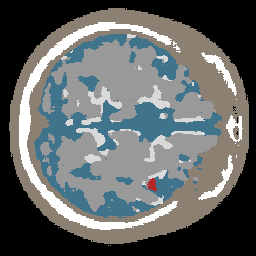
Label: lesion